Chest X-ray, AP view. Patient: 34 years old, sex F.
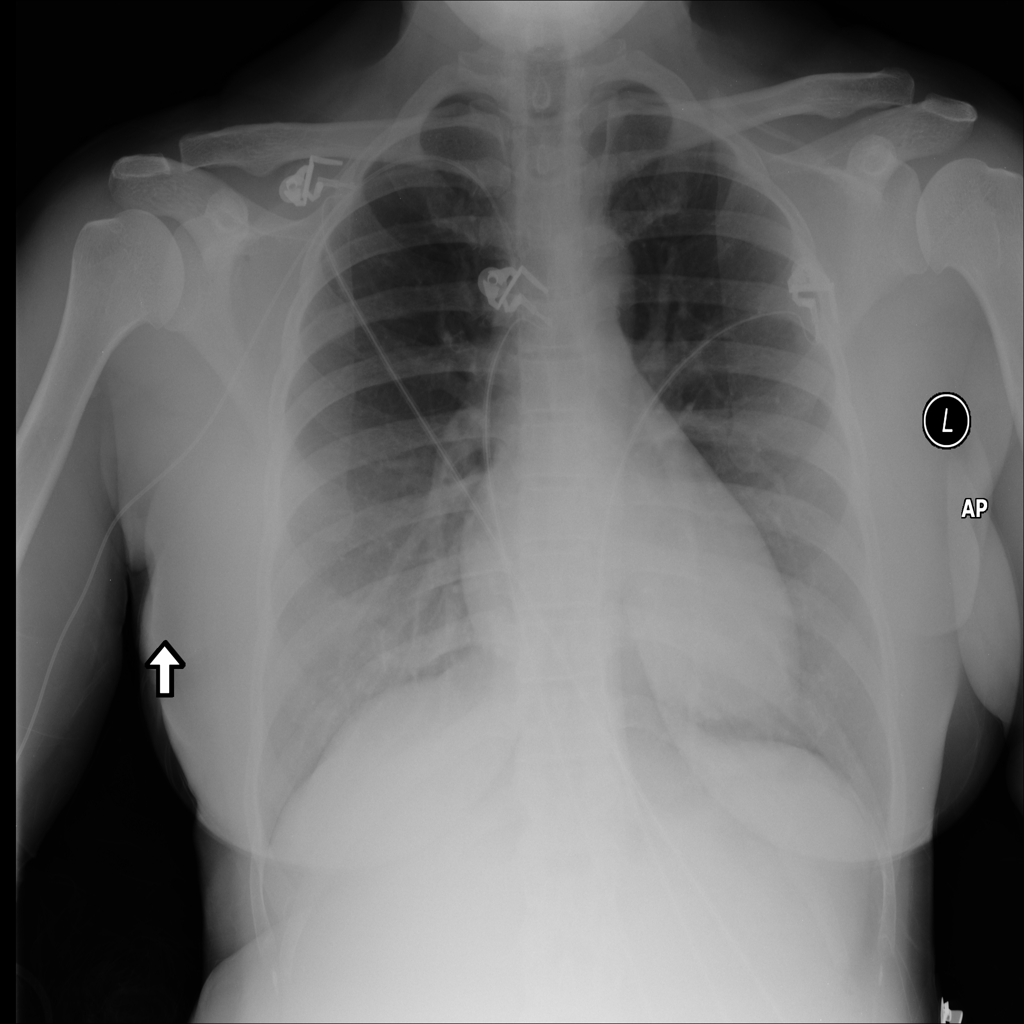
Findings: No Finding